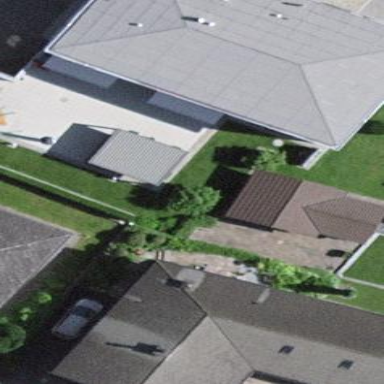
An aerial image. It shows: Detached building.